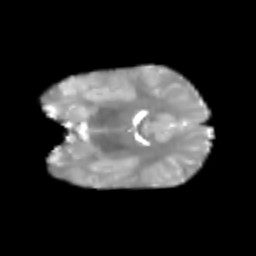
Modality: T2w
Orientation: coronal
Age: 5
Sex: female
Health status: healthy